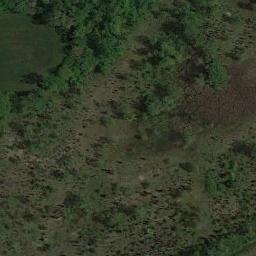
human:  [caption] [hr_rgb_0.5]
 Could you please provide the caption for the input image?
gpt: There are many trees on the meadow .

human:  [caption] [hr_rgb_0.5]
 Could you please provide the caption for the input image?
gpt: There are many green trees on the green grass .

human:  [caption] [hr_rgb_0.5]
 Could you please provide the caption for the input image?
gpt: The entire image is dominated by grass .

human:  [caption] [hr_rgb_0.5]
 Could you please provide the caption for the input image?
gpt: This meadow has sparse grasses and some trees .

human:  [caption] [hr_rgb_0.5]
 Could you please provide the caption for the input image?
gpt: There are many green trees on the meadow .